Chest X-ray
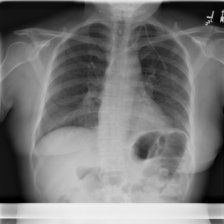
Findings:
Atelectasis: negative
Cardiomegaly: negative
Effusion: negative
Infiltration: negative
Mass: negative
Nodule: negative
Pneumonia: positive
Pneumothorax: negative
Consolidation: negative
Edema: negative
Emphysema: negative
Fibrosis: negative
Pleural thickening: negative
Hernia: negative